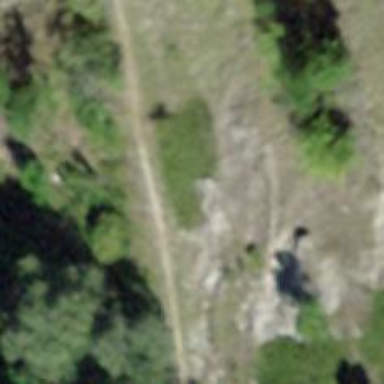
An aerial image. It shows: Path on the ground.